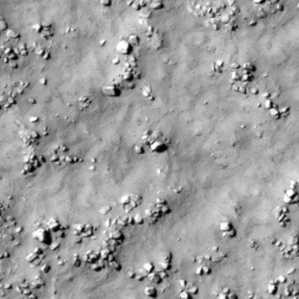
Label: non_frost